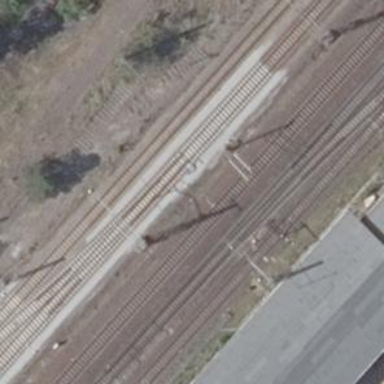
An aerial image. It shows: Railway switch.